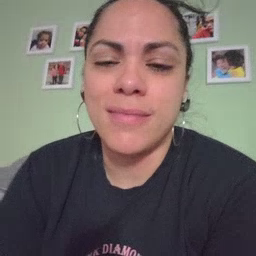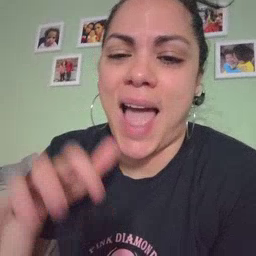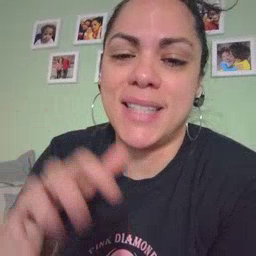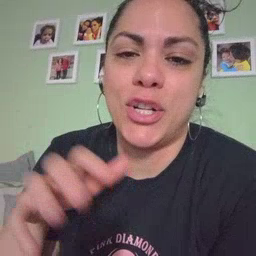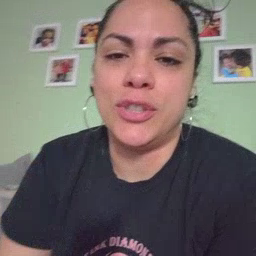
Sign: alligator